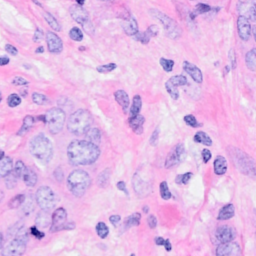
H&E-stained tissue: Breast